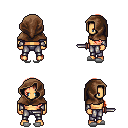
a pixel art fantasy rpg character, male body template, human, tanned skin, steel arm armor, metal pants, red left-swept hairstyle, cloth hood, white slippers, dagger, four views (front, back, left, right), 2x2 character sprite sheet, small pixel art, hard edges, no anti-aliasing